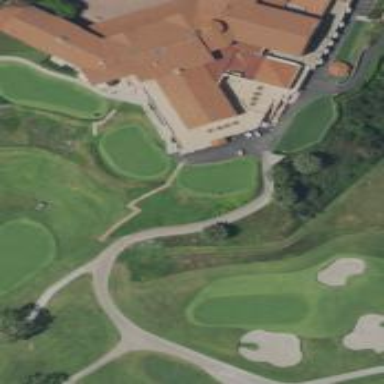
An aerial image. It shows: Path for golf carts.